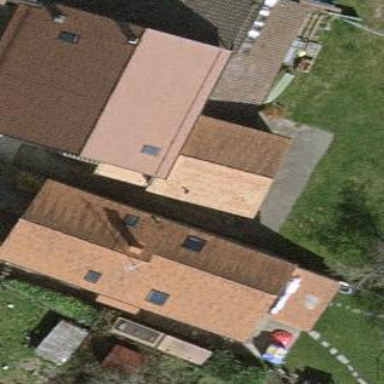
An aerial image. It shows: Simple house.